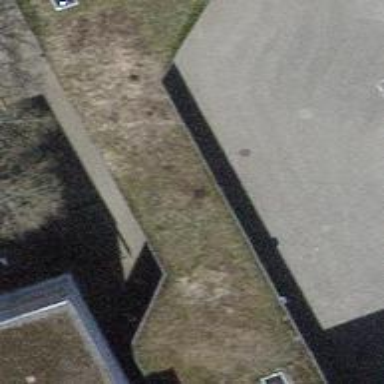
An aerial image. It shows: View of roof of building.